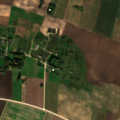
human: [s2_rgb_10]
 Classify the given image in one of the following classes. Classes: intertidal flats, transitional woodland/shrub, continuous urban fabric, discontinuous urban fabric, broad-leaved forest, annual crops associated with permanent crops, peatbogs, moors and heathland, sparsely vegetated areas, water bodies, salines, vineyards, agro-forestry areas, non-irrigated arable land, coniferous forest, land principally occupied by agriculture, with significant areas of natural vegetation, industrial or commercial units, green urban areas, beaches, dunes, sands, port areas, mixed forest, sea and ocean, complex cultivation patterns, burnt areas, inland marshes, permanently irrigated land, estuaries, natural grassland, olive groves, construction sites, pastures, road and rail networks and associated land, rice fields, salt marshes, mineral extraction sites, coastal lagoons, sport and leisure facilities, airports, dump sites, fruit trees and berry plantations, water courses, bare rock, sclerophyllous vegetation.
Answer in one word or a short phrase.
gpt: discontinuous urban fabric, non-irrigated arable land, complex cultivation patterns